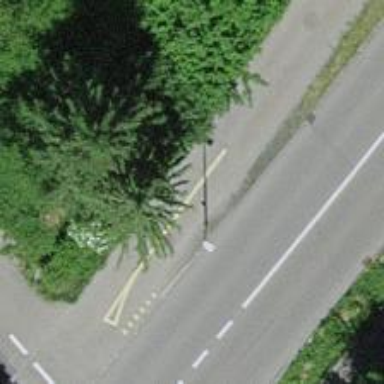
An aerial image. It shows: Pole serving as support.